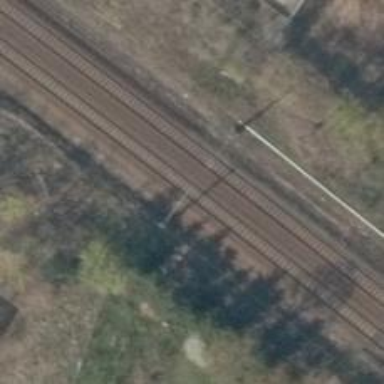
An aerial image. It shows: Railway milestone with catenary mast.